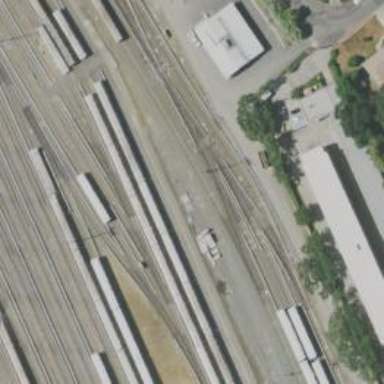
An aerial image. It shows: Electrified rail service yard.